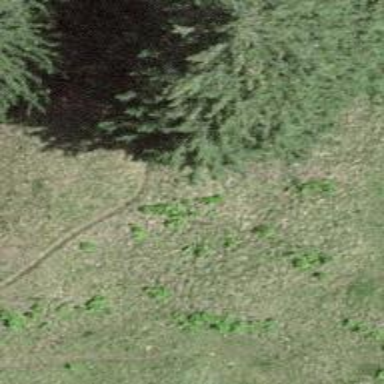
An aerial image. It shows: Path covered in grass.